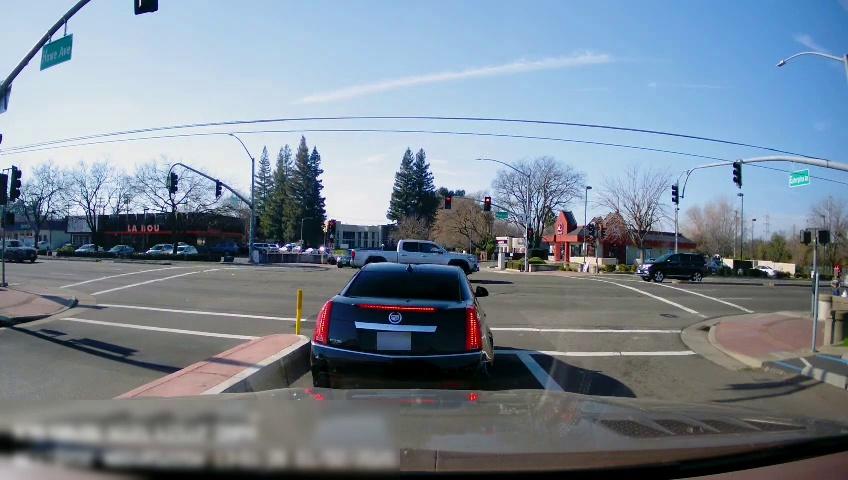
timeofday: Day
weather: Sunny
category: Drivable Space
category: Vehicles | SUV
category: Vehicles | Car
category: Vehicles | SUV
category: Vehicles | Truck
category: Vehicles | Car
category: Pedestrians
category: Vehicles | Car
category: Vehicles | Car
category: Vehicles | Car
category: Vehicles | Car
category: Lanes | Opposite Lane
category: Lanes | Current Lane
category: Traffic | Lights
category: Traffic | Signs
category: Traffic | Lights
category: Traffic | Lights
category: Traffic | Lights
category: Traffic | Lights
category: Traffic | Lights
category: Traffic | Lights
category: Traffic | Lights
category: Traffic | Lights
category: Traffic | Signs
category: Traffic | Lights
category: Traffic | Lights
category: Traffic | Lights
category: Traffic | Lights
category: Traffic | Lights
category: Traffic | Signs
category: Traffic | Lights
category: Traffic | Lights
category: Traffic | Lights